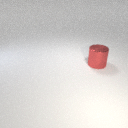
large red metal cylinder